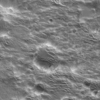
Label: not_dusty